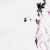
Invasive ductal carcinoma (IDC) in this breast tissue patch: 0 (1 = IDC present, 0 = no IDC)